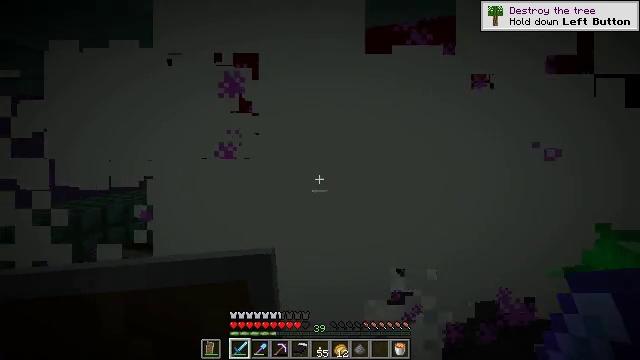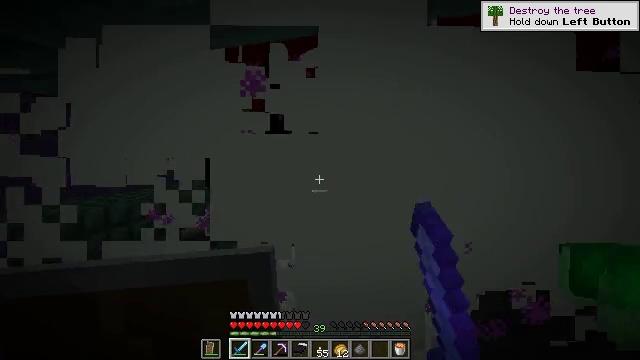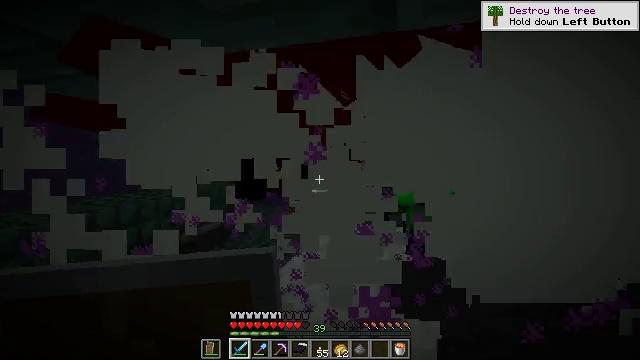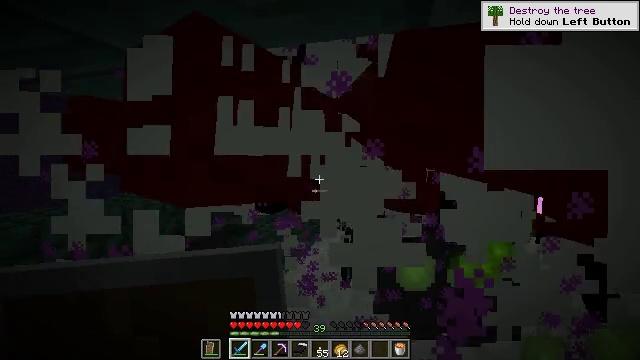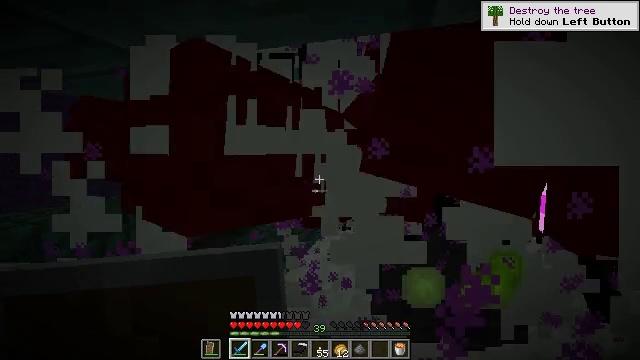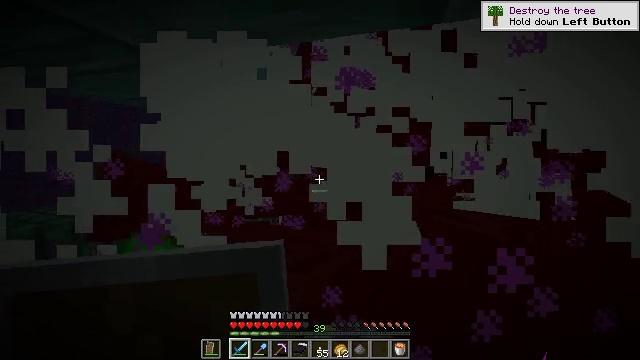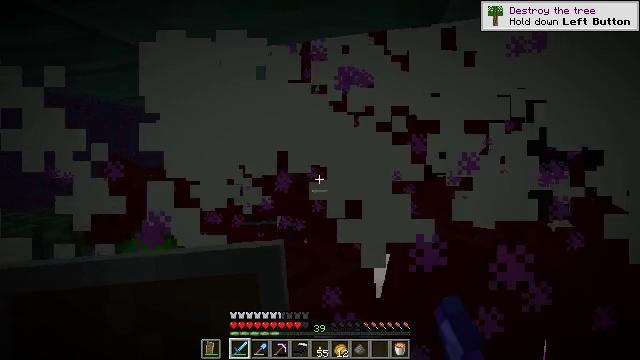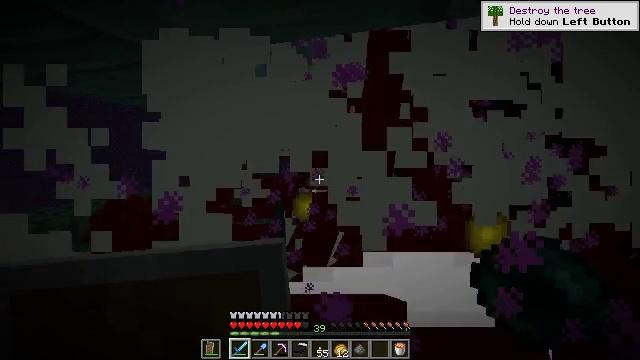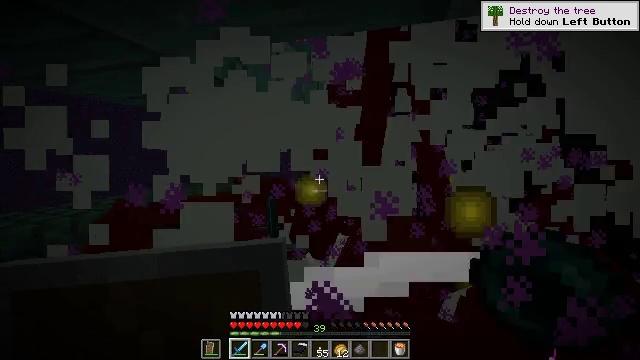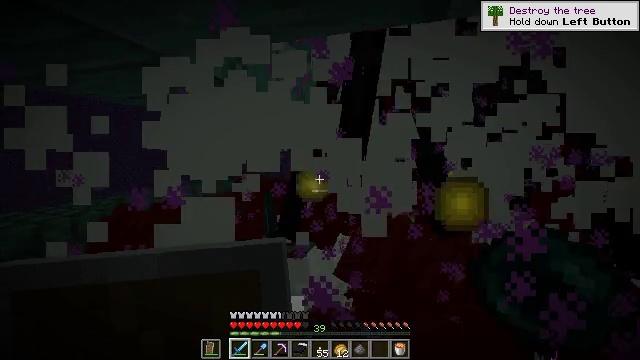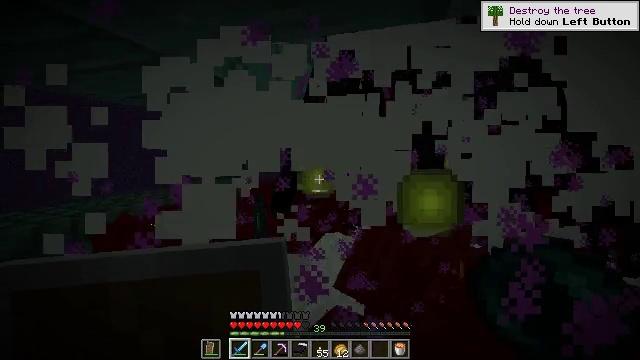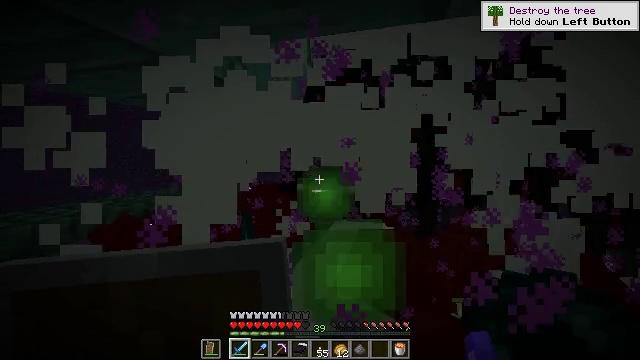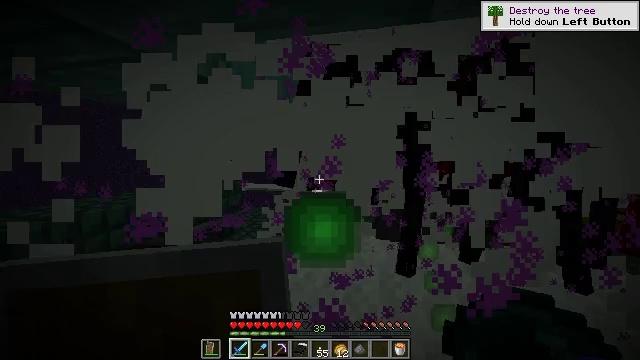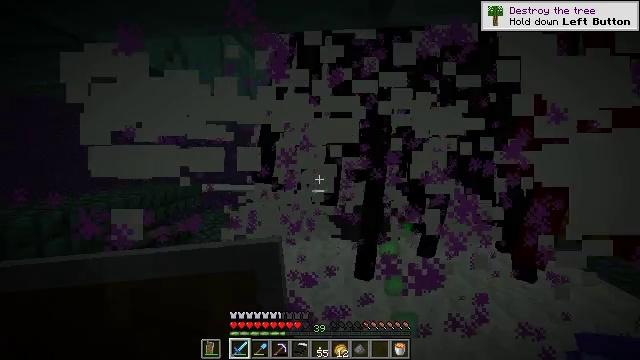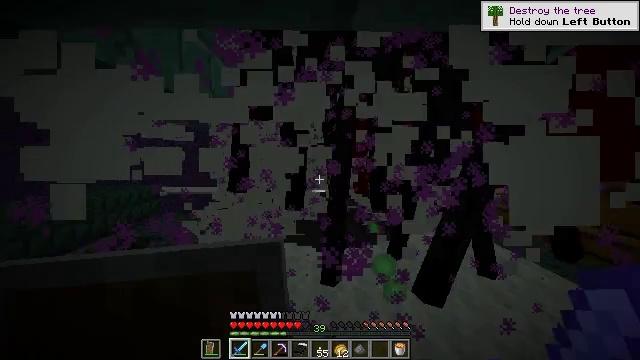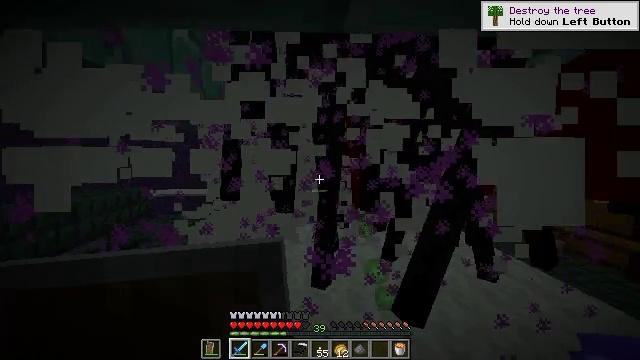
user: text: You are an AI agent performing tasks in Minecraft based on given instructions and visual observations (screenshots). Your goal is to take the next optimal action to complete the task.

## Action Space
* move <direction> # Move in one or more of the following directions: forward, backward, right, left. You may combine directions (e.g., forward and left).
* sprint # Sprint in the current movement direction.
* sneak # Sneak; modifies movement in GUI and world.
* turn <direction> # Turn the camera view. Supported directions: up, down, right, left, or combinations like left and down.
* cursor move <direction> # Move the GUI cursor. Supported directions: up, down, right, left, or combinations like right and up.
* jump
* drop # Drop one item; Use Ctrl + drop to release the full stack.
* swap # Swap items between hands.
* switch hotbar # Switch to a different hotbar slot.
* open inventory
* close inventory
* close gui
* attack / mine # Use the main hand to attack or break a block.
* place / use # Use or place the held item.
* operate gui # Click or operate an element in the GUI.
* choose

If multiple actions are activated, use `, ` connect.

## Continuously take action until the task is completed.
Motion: motion action
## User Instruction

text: Defeat an enderman.
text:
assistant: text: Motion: attack / mine
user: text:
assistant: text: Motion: attack / mine
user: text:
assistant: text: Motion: attack / mine
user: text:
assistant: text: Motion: no_op
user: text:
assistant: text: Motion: attack / mine
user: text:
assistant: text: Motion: attack / mine
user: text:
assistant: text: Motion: attack / mine
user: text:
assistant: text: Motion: attack / mine
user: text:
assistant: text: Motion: no_op
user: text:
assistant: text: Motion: no_op
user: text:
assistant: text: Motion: no_op
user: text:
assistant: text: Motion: turn right
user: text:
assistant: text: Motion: turn right
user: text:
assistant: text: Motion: turn right
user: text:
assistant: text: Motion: turn right, attack / mine
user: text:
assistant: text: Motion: attack / mine
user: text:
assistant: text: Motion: attack / mine
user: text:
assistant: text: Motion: attack / mine
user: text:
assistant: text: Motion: move forward, attack / mine
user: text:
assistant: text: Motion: attack / mine